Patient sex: M
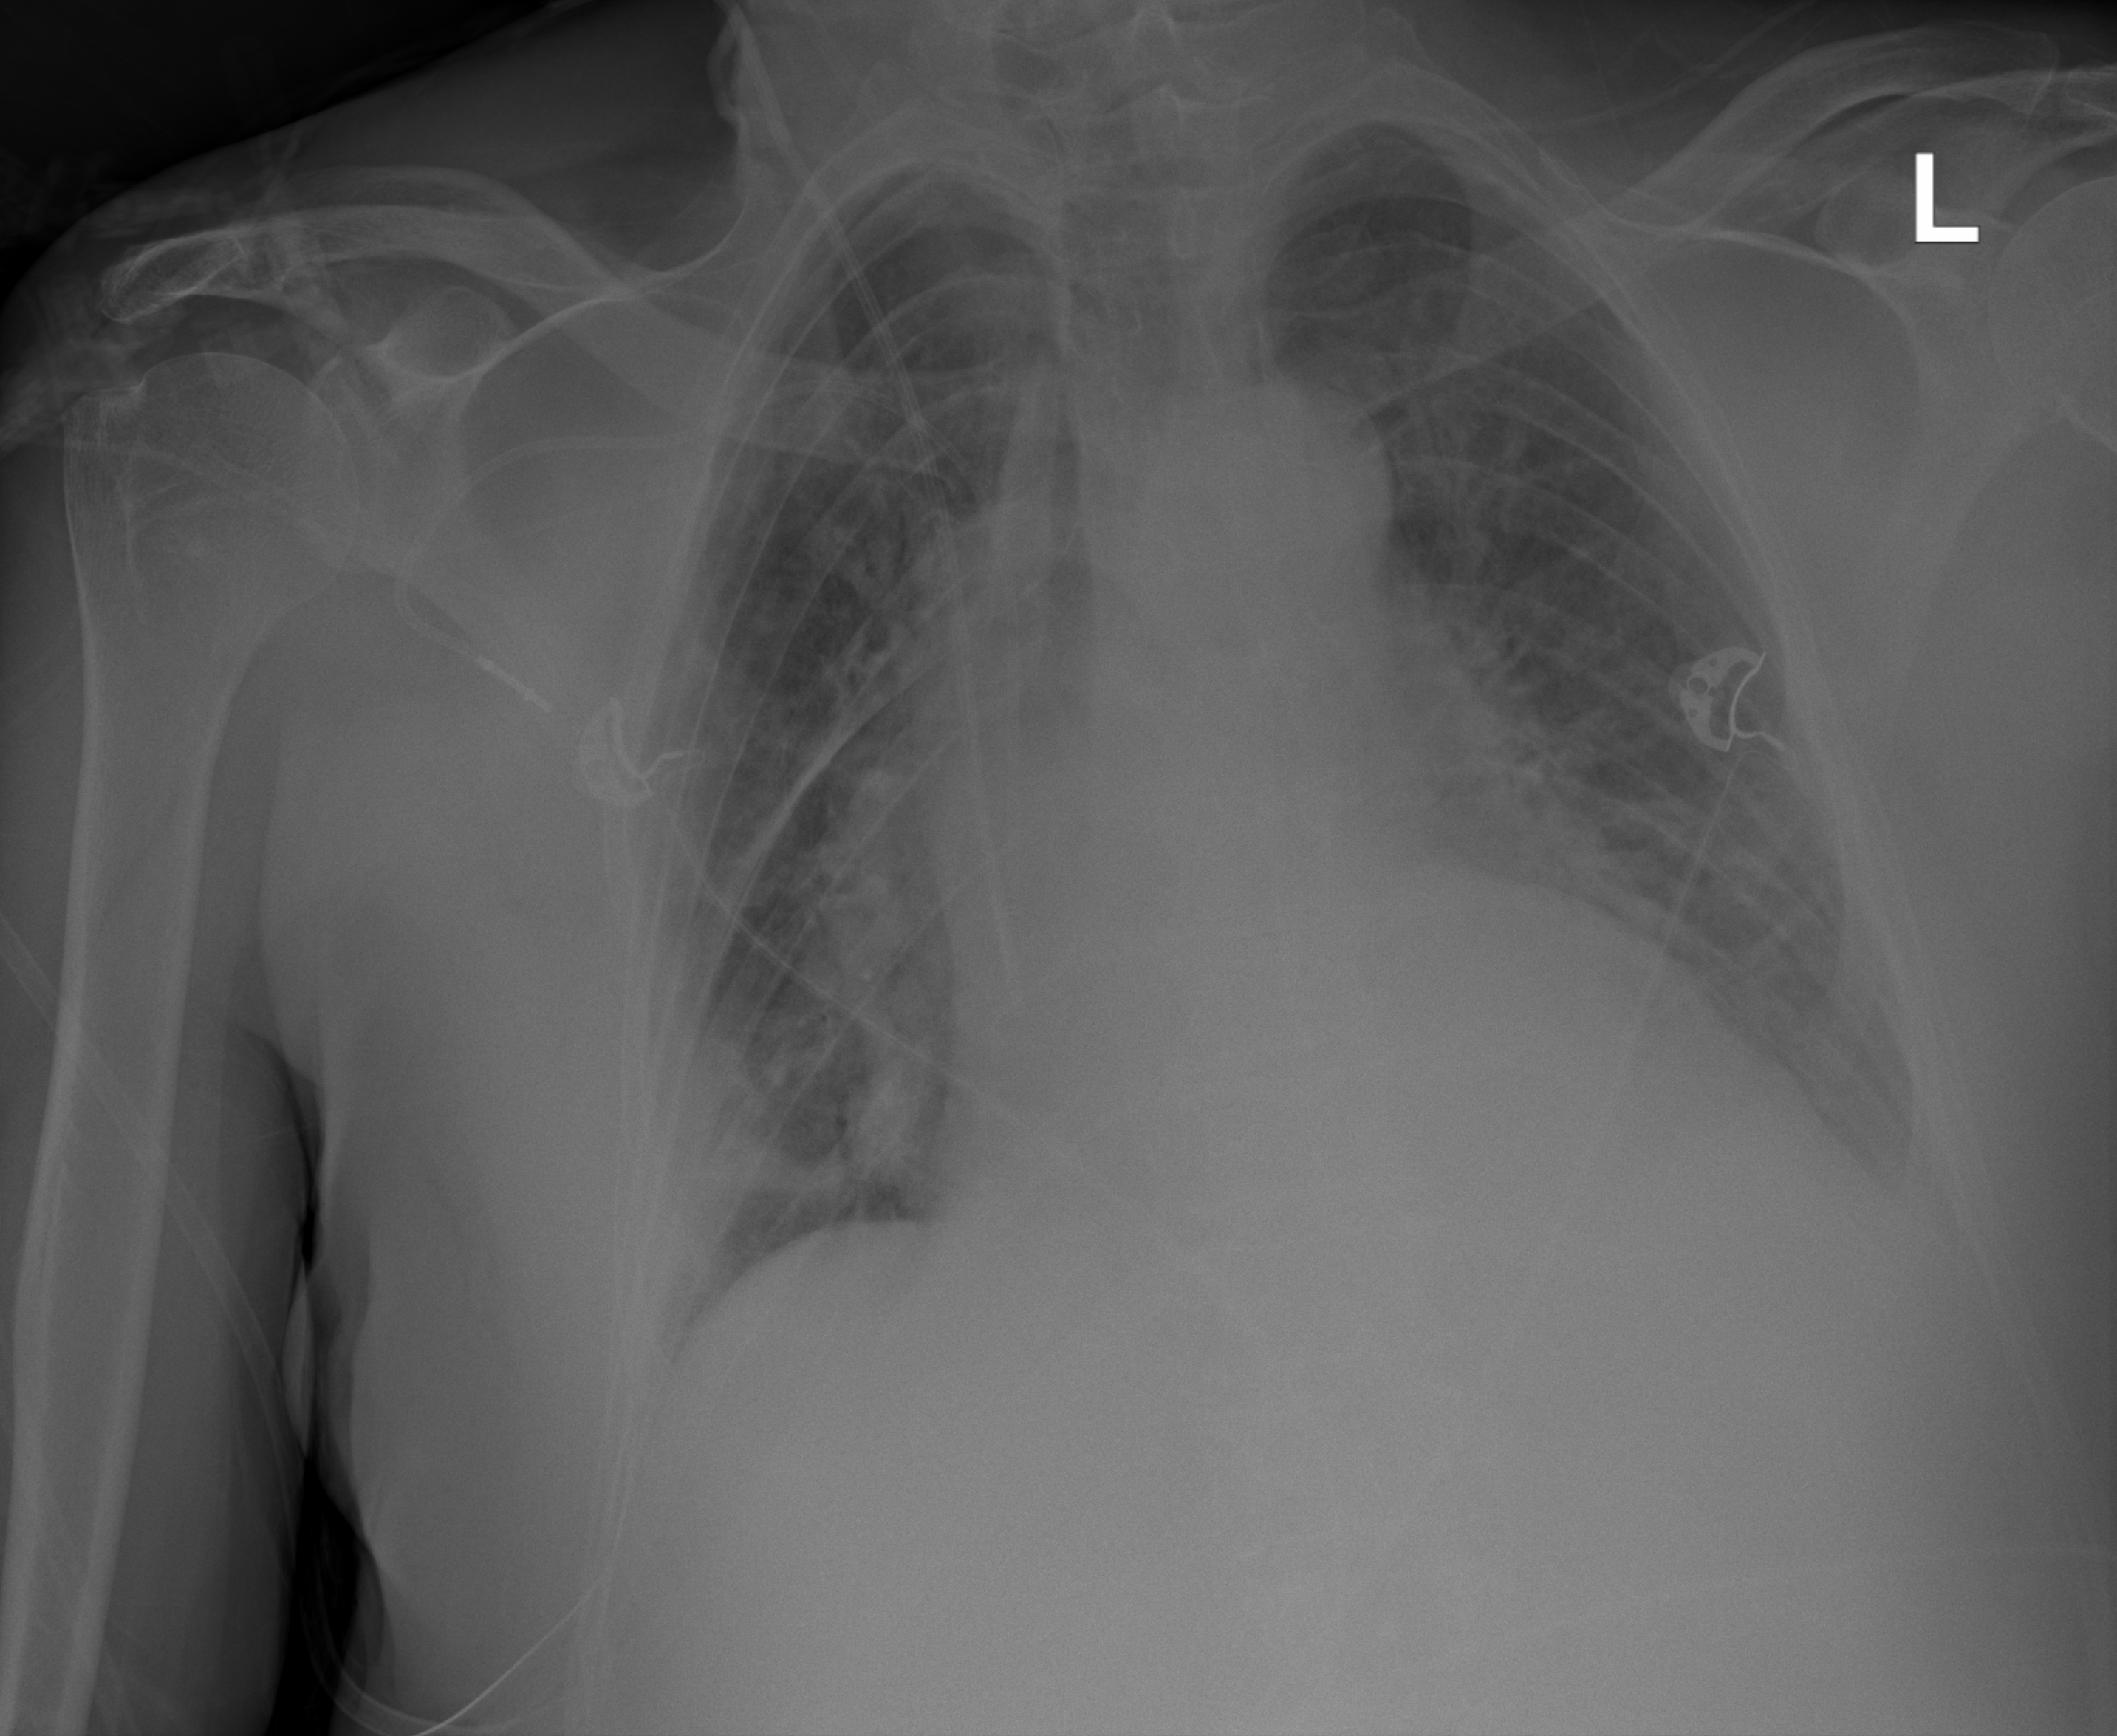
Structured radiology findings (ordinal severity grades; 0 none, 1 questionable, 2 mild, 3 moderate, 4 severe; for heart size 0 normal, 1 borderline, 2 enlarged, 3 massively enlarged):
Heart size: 2
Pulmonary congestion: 2
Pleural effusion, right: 1
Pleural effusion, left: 2
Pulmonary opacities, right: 2
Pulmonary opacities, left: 1
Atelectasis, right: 3
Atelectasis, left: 2